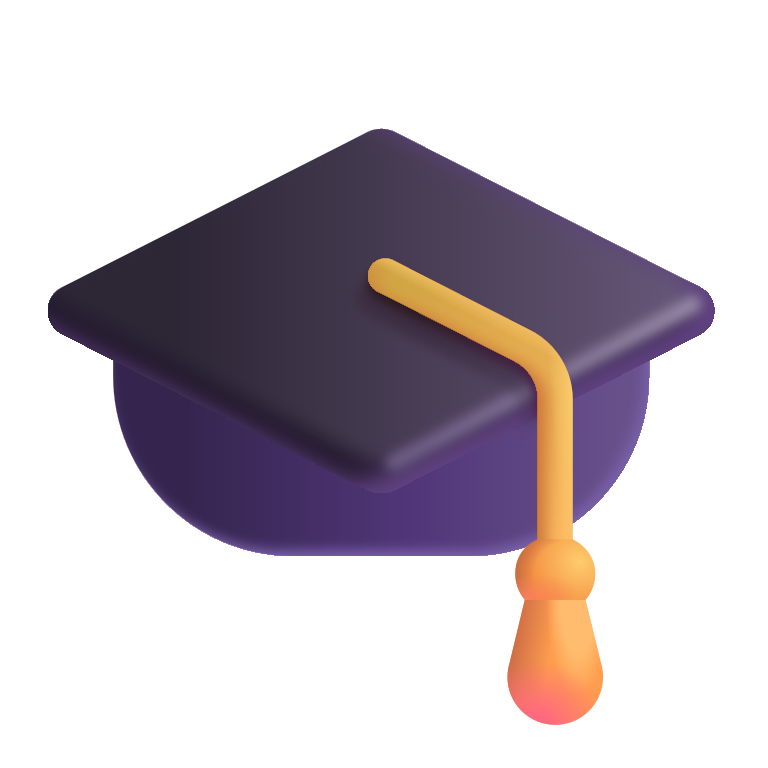
graduation cap color